Question: The structure of my solution is this:

I'm using 'ASP.NET MVC 4' and the 'DAL' project is using 'Entity Framework 5' and 'Code First' workflow. The 'MVC' template has the '<profile defaultProvider="DefaultProfileProvider">' set and I need to implement 'SingleMemebershipProvider' (not creating new template that is including it by default). I found several tutorials on this topic but for my scenario I wonder where is the place of the 'SingleMemebrshipProvider'.
I want to use the existing database, and also I've read that it's just fine to map whichever table to be used by the 'SingleMemebrshipProvider' (even though I plan on creating entity exactly for the purpose to deal with 'SingleMemebrshipProvider') but from this point of view it seems logically to include 'SingleMemebrshipProvider' in my 'DAL' project.
However it's services will be used from the 'NVC' project and also I wonder if I won't break any conceptions if I try to set the 'SingleMemebrshipProvider' in another project. The default template that provides 'SingleMemebrshipProvider' has Controller - 'AccountController', Filter- 'InitializeSingleMemebrshipProviderAttributes', Models- 'AccountModels' and maybe the 'MVC' expects to find those classes.
However, I am not sure which approach to take. In a solution structured this way where is the place of the 'SingleMemebrshipProvider'? (If possible explain why too).
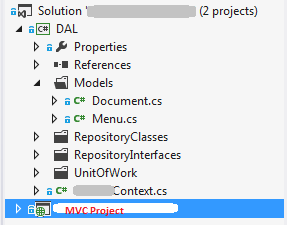
Answer: It belongs to the ASP.NET MVC project if you ask me. I usually add a new folder to the web project called "Security". I put stuff, like the Membership and Role provider implementations inside this folder.
You should ask yourself if you are going to share the implementations along other web projects, if so then you could create a seperate project called NameOfProject.Web.Mvc and put all your mvc related stuff, like the Membership and Role provider, HtmlHelpers, Filters etc. here.
I use the same approach to seperate my REST services, based on Web API from the MVC project by moving them to a seperate project called NameOfProject.Web.Http.
This way it's very easy to build another client, like a console or winforms application that use the same service implementation as your other clients.
Here's an example of my project structure without a seperate project.

Example with a seperate project for MVC attributes

I hope this helps!
Good luck!